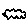
Label: cloud